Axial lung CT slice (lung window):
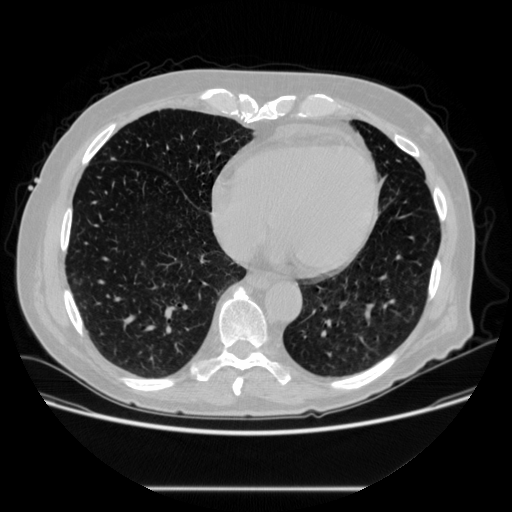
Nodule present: no